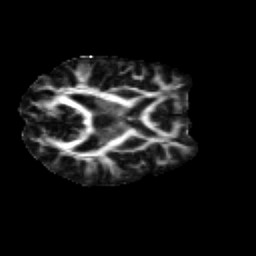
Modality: FA
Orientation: axial
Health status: healthy
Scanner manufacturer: siemens
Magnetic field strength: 3 T
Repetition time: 10 s
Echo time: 0.092 s